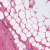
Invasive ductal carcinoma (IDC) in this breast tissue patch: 0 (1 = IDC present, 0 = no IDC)